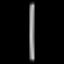
Label: line